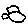
Label: fish